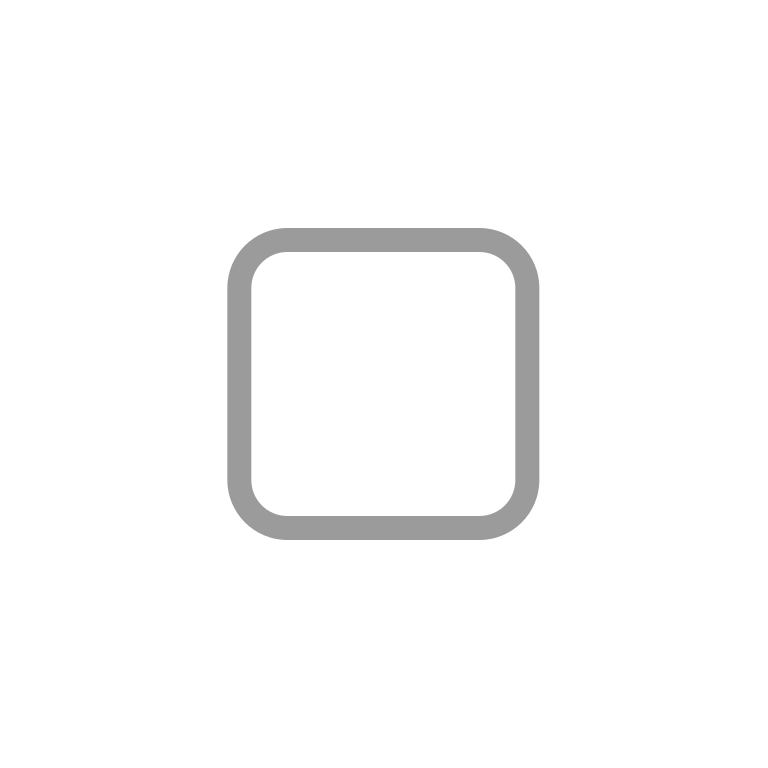
white small square flat